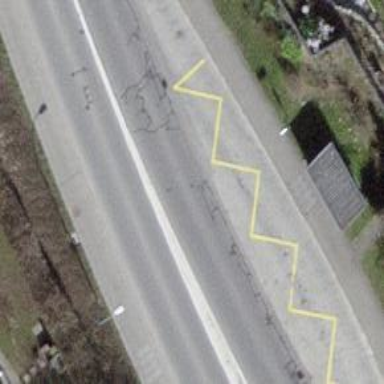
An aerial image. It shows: Bus stop with designated public transport stop position.